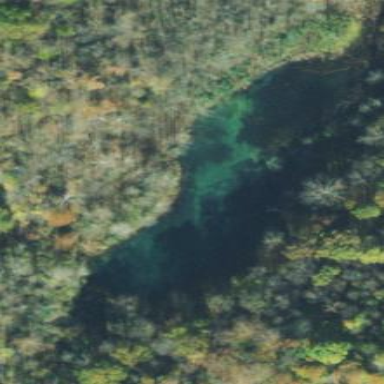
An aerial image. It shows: Pond with natural water.